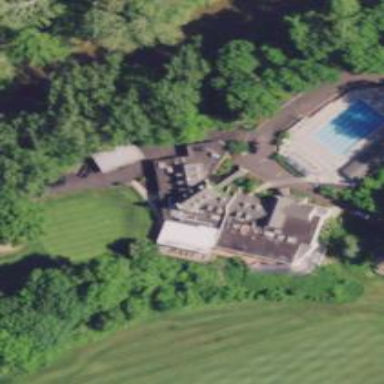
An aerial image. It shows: Clubhouse building at golf course.